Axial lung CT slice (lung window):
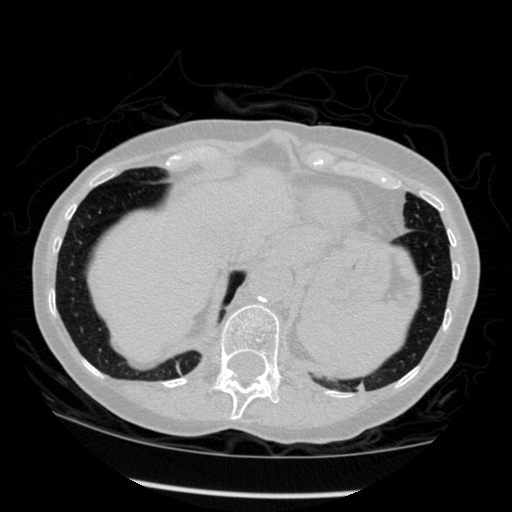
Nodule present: no